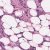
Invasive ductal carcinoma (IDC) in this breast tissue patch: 1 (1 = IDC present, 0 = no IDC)